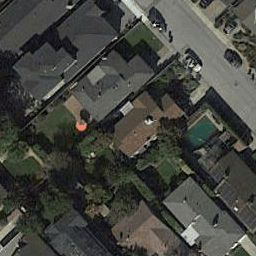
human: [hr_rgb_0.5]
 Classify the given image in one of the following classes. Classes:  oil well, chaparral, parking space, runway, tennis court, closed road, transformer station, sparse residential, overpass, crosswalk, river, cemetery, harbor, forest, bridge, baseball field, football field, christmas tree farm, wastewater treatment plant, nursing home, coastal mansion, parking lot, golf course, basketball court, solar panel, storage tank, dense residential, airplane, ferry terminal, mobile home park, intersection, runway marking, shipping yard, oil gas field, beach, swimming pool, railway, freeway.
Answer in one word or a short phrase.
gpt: dense residential